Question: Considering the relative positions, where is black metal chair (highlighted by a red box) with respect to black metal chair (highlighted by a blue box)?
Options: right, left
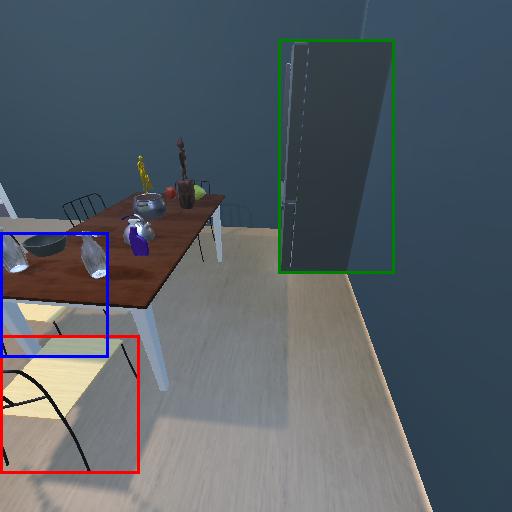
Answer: right